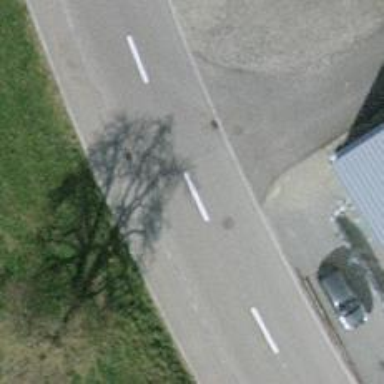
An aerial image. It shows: Smooth asphalt road in residential area.